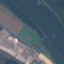
Land use / land cover: River